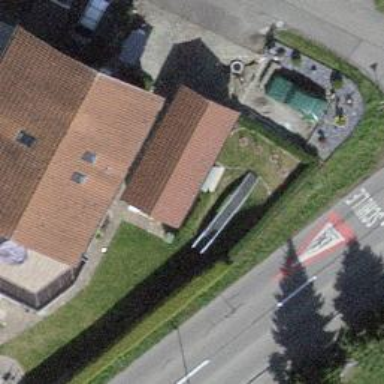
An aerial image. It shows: Garage.